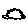
Label: cloud